Question: I have a page that loads with content. I '.clone()' certain elements, then hide the originals, then I append the cloned elements to the dom. There is one element in particular that is connected to a CMS field where a user can add scripts and content. The field will show even if there is nothing inside it.

This box can consist of a myriad of html nodes, mainly five groups.
1. comments <!-- -->
2. script tags <script></scripts>
3. images used for analytics tracking containing zferral usualy display:none
4. text plain text (not wrapped in html)
5. html <b>hello</b>
I want to show this box if it has plain text or html (that is not 'display:none').
To reiterate, I move this box so I wan't a 'bool' that says if I should put it in with javascript or not.
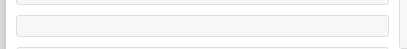
Answer: You could place a wrapper div (with 0 padding, 0 margins, no border, overflow hidden, auto width, auto height) inside your box where you put everything in. Then simply use jquery to calculate the dimensions of that box. If its dimensions are zero. it contains no visible elements. The only case in which this won't work is if the contents are html elements having position absolute/fixed.